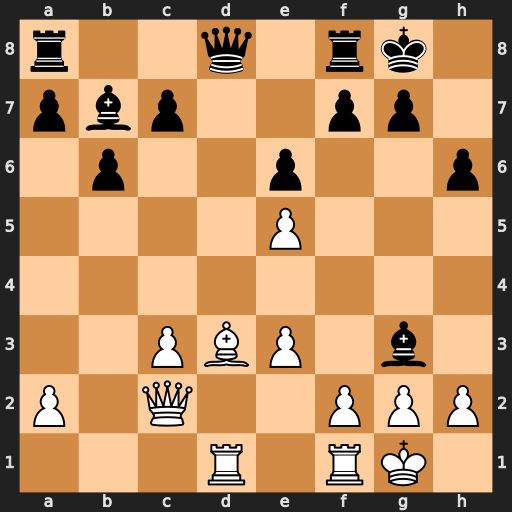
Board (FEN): r2q1rk1/pbp2pp1/1p2p2p/4P3/8/2PBP1b1/P1Q2PPP/3R1RK1
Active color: w
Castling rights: -
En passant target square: -
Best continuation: Bh7+ Kh8 Rxd8